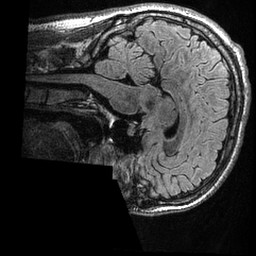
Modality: T2w
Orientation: sagittal
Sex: male
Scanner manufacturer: ge
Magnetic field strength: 3 T
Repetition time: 6 s
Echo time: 0.1282 s